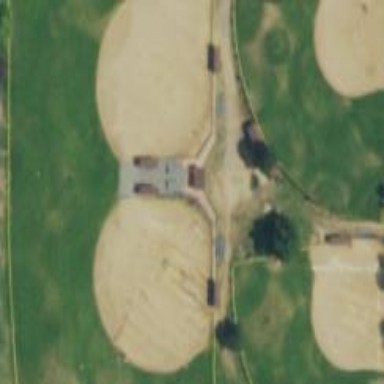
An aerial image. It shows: Recreation ground used for baseball.